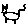
Label: cat